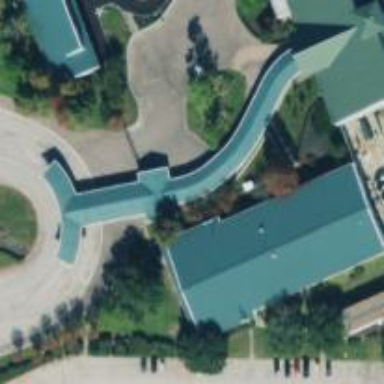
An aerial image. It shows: View of roof of building.